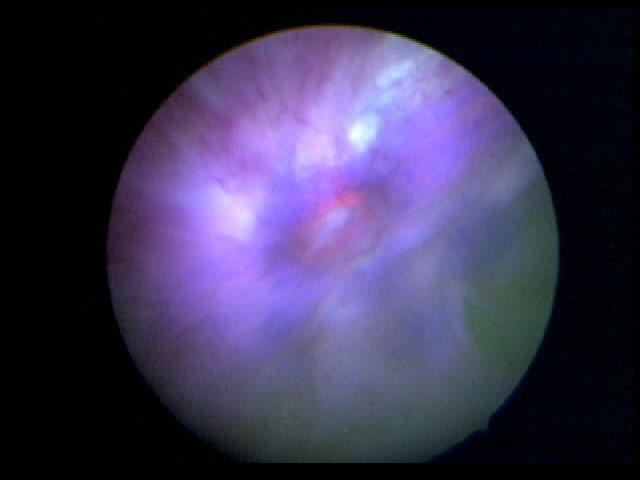
Modality: BLC
Class: Non-malignant
Subclass: InflammationNOS
Lesion: L2
Morphology: Papillary
Bladder cancer association: No